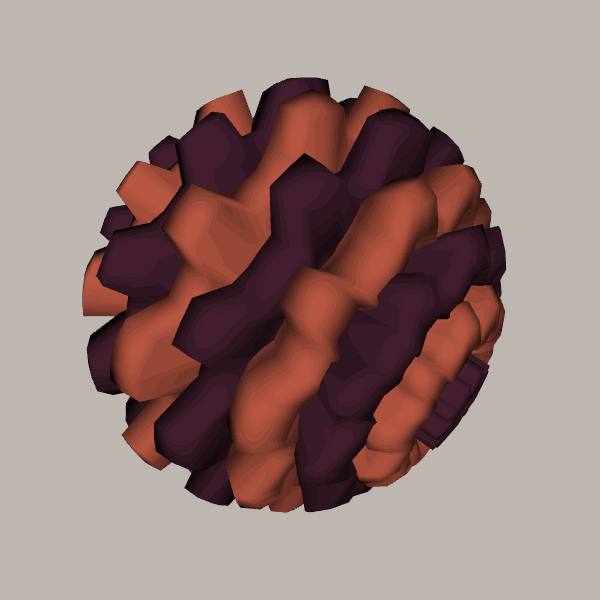
Background: light